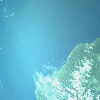
Label: water